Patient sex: F
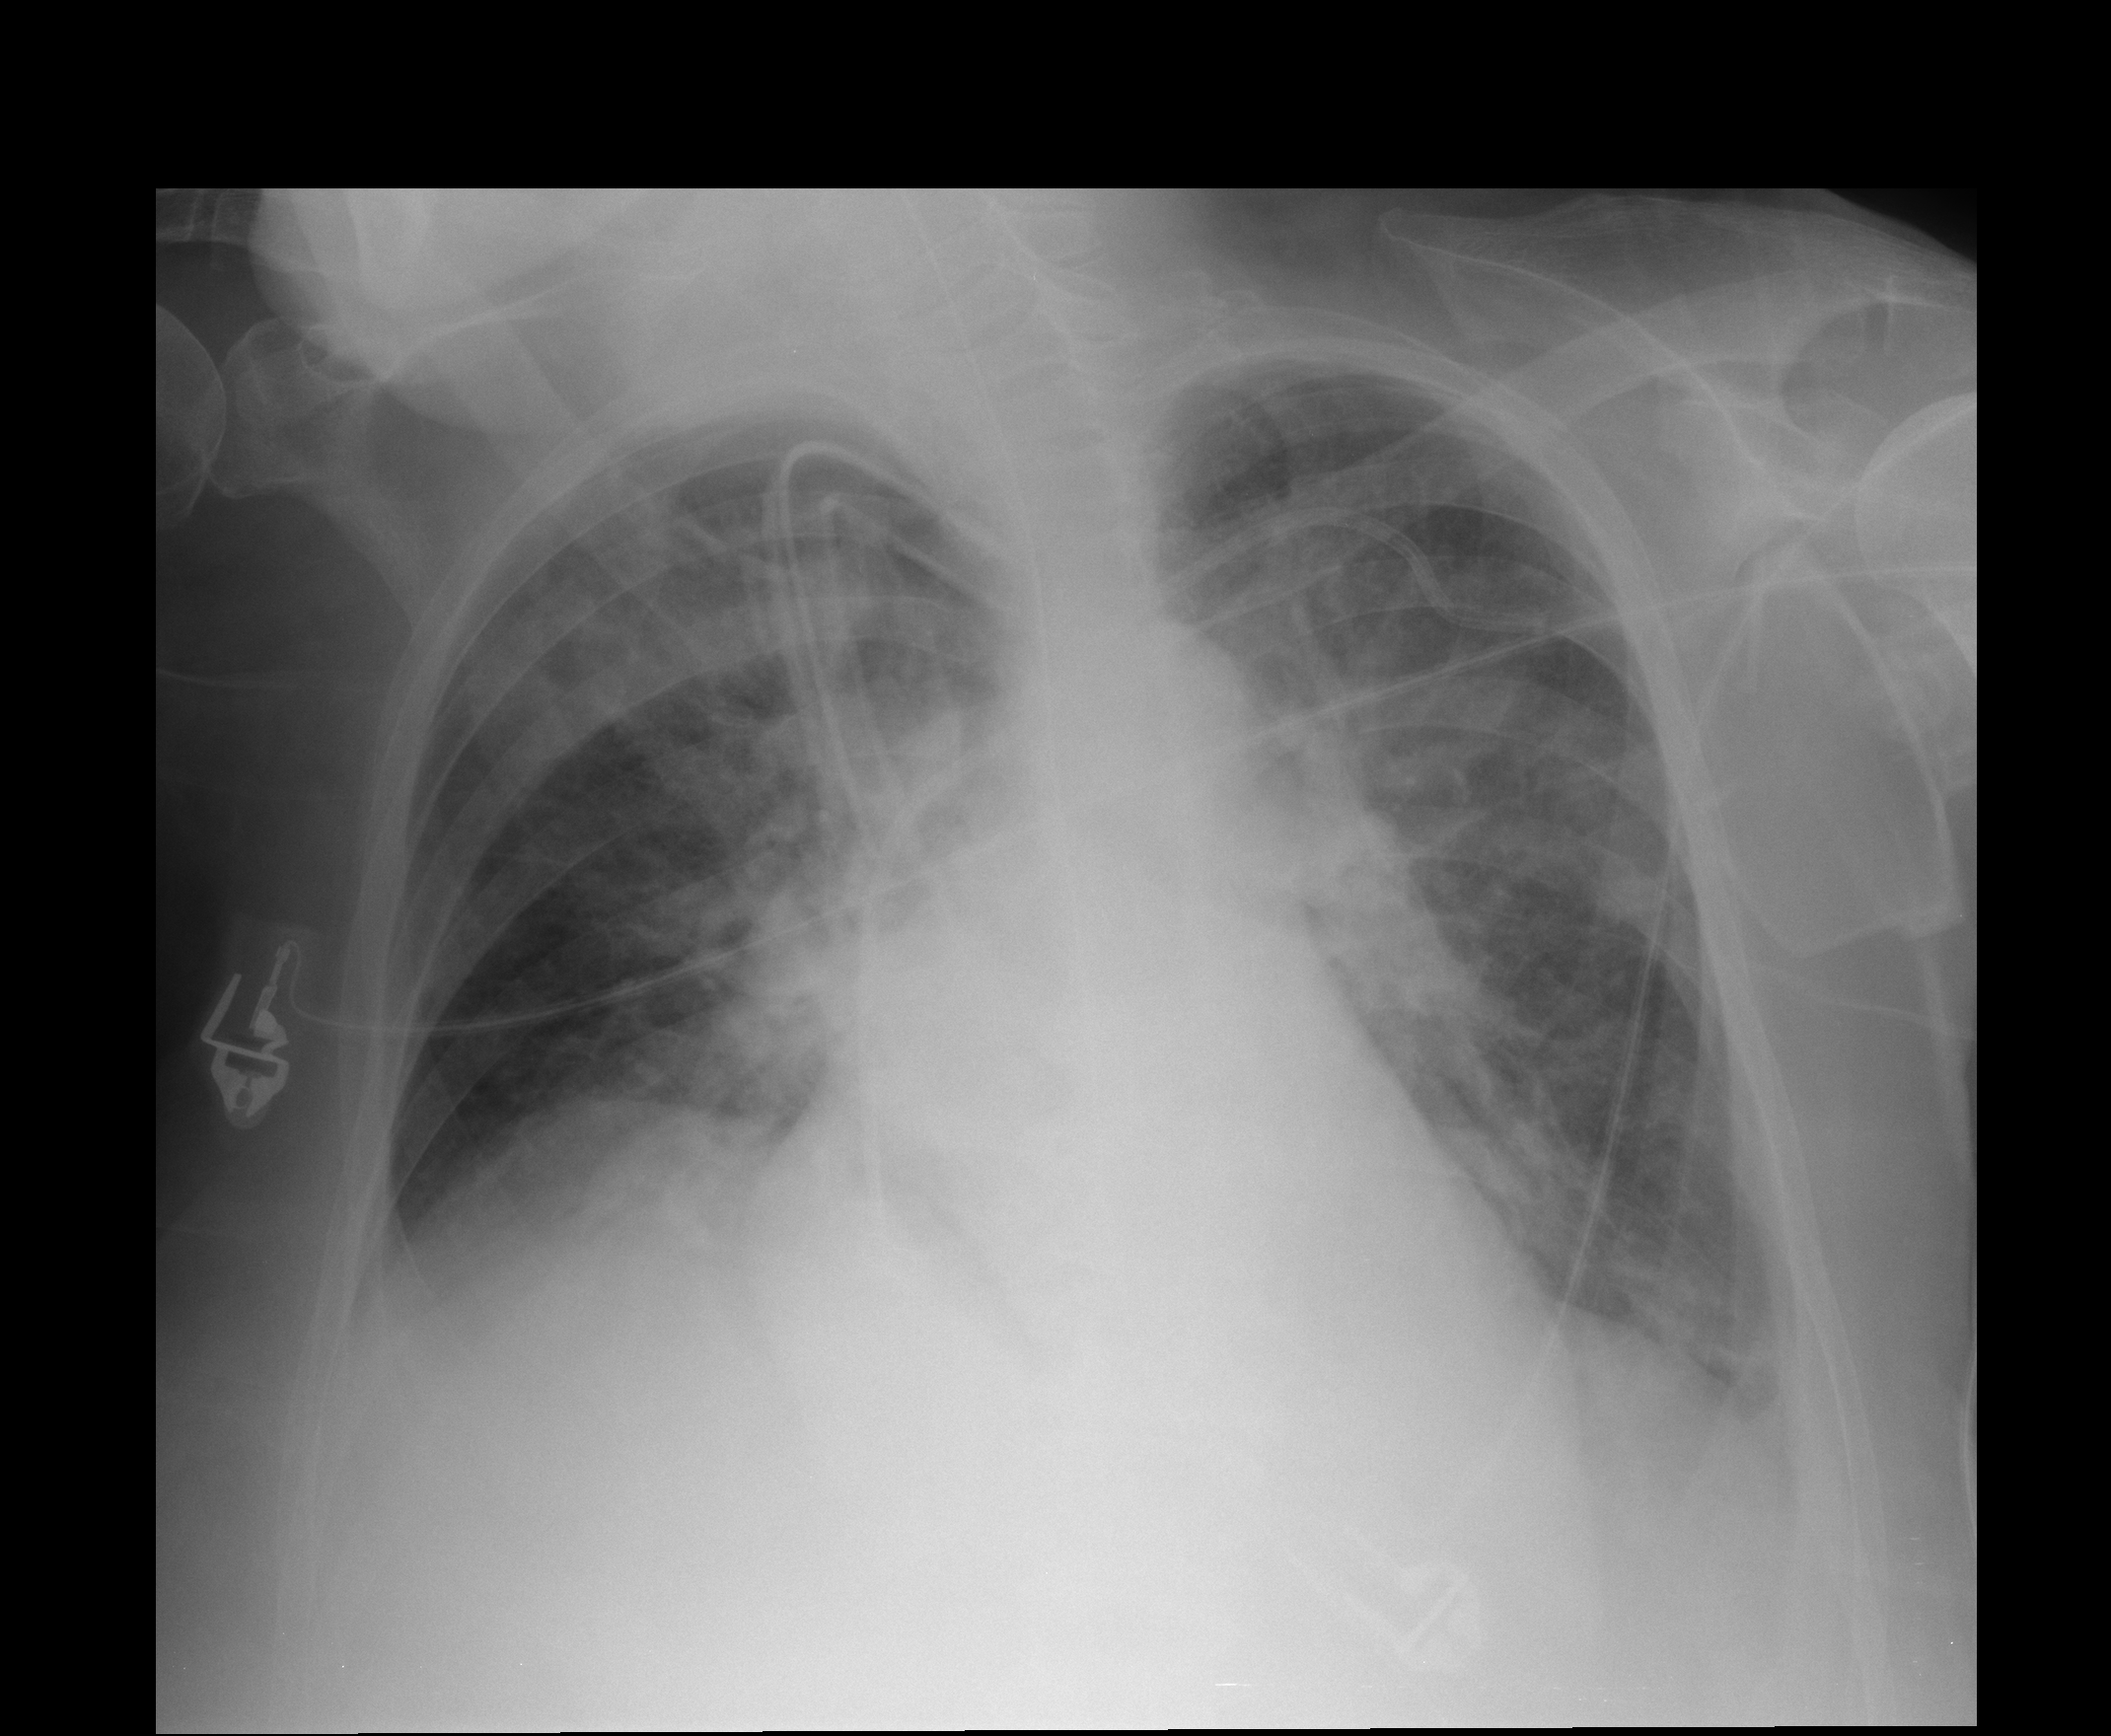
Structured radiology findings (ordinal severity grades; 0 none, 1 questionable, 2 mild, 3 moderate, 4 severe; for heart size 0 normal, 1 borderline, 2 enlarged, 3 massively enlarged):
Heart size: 2
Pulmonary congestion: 2
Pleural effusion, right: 1
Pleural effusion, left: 2
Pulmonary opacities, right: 2
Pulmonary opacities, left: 1
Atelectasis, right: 2
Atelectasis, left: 2